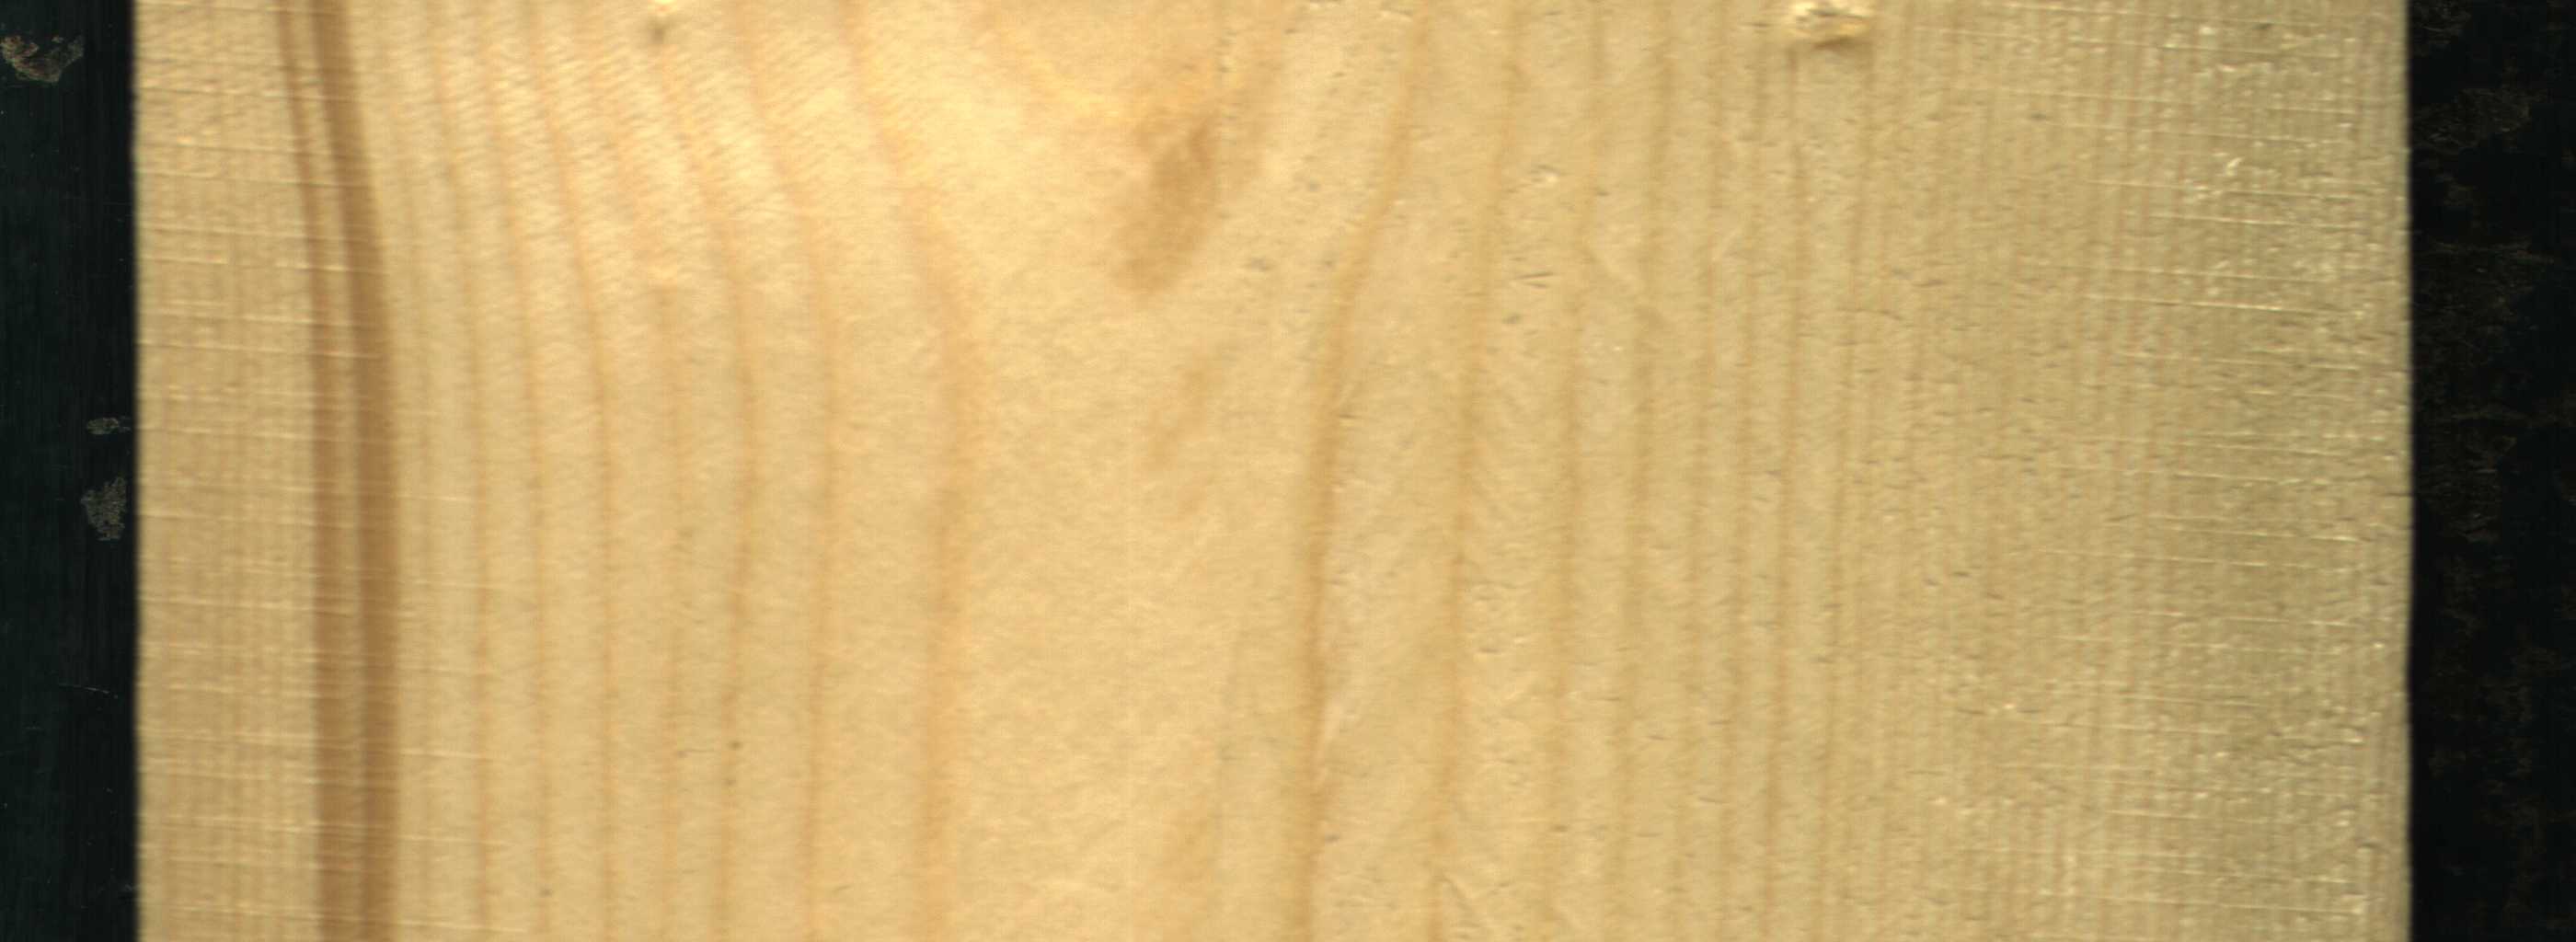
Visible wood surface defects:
Quartzity